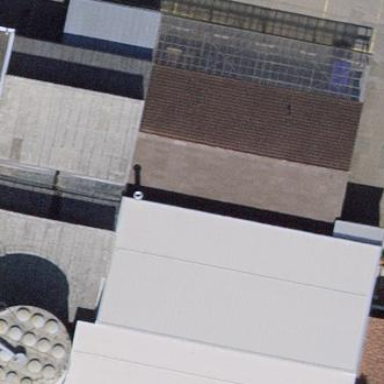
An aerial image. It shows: Industrial building.